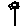
Label: flower